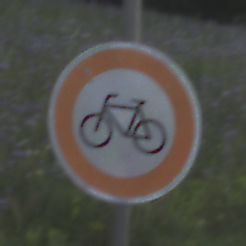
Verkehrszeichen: VerbotRadverkehr
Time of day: SunriseSunset
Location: Outdoor (Nature)
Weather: PartlyCloudy
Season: NotSpecified
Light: Natural